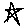
Label: star